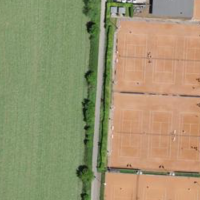
EUNIS habitat code: 53
Species observed at this site:
Euonymus europaeus
Filipendula ulmaria